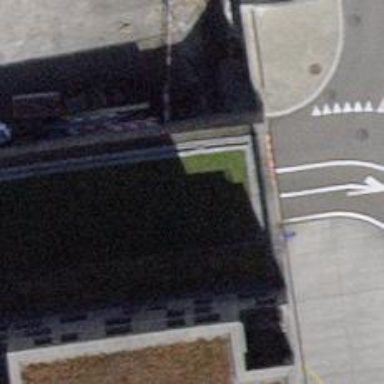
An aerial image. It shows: Parking area.